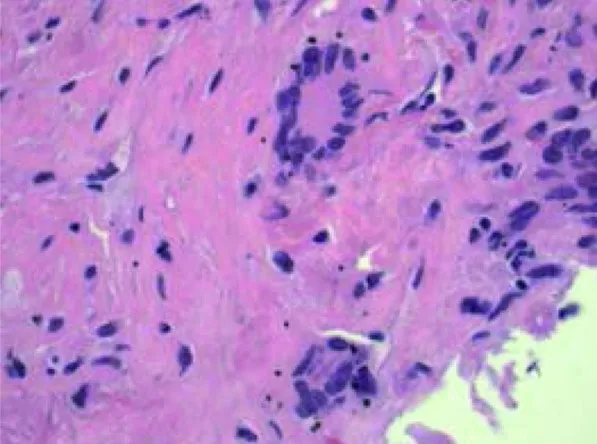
Multinucleated giant cells in the lung (H & E x 400).
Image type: pathology (h&e)